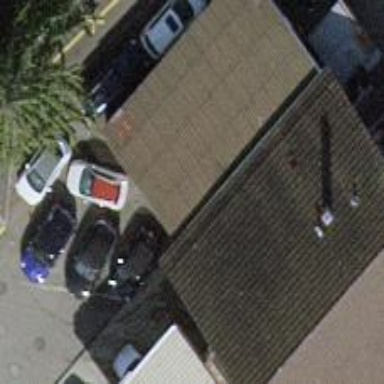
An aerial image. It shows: Shop that sells cars.